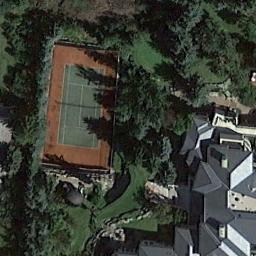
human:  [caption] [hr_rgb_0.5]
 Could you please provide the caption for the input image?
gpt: There are two tennis courts of the same size side by side in the upper right corner .

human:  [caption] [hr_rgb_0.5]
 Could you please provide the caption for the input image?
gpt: Tennis court surrounded by trees and buildings .

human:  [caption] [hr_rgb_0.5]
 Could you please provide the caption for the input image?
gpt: The tennis court is on the grass next to some buildings and trees .

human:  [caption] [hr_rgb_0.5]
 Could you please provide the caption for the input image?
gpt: There are many trees around the tennis court .

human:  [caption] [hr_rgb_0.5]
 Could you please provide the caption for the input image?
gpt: There are many green trees and some buildings beside the tennis court .